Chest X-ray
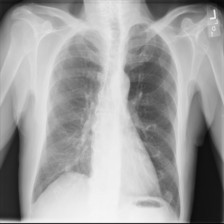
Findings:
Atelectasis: negative
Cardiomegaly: negative
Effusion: negative
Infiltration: negative
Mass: negative
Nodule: negative
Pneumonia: negative
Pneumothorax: negative
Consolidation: negative
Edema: negative
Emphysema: negative
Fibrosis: negative
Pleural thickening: negative
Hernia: negative